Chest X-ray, PA view. Patient: 54 years old, sex M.
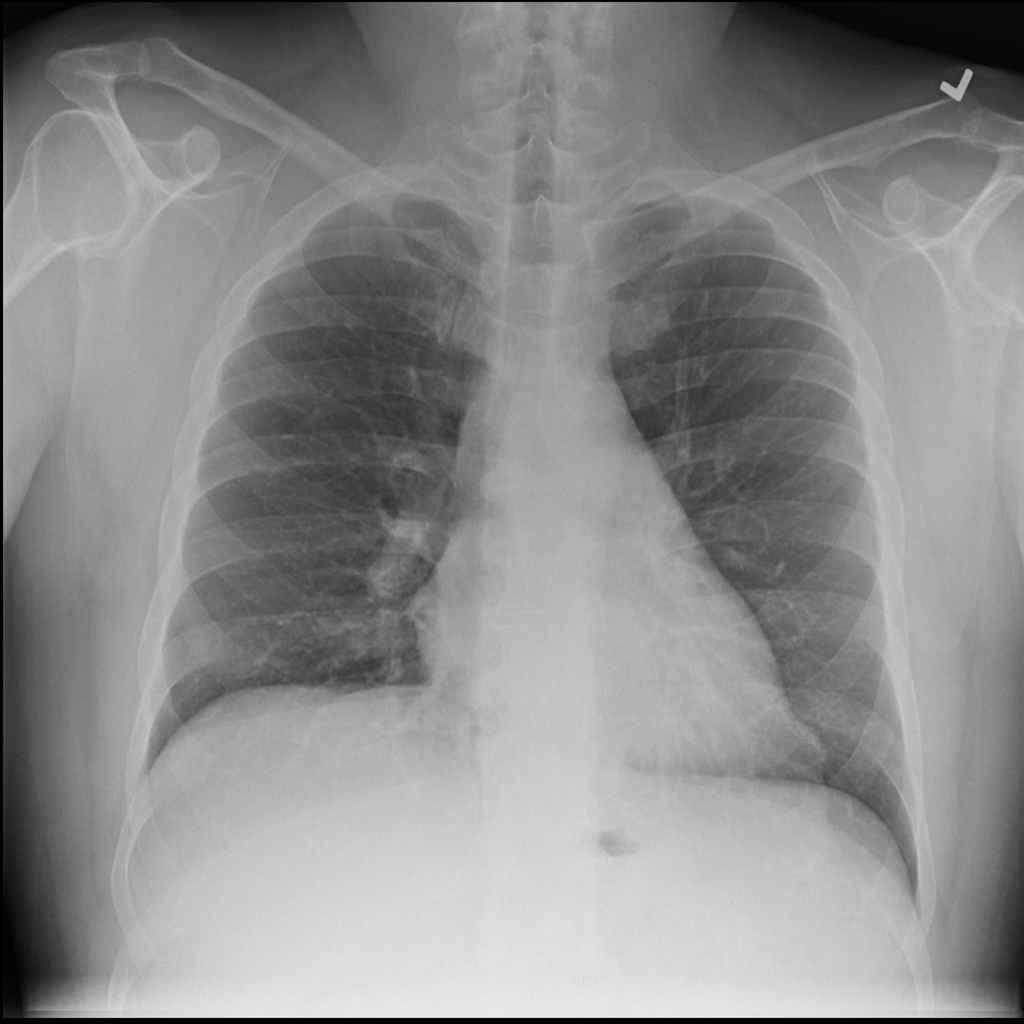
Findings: No Finding